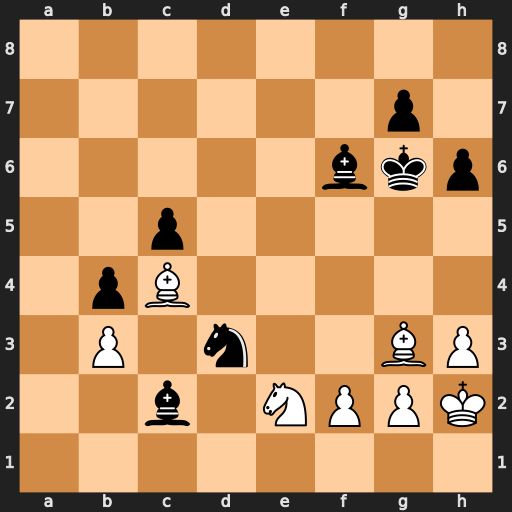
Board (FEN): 8/6p1/5bkp/2p5/1pB5/1P1n2BP/2b1NPPK/8
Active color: w
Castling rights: -
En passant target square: -
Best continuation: Bxd3+ Bxd3 Nf4+ Kf5 Nxd3